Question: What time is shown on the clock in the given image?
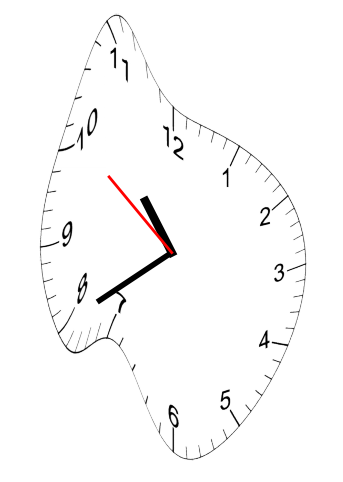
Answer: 10:39:51